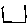
Label: square